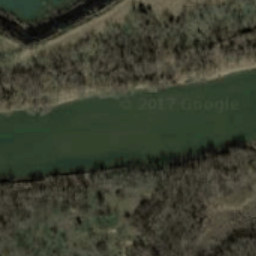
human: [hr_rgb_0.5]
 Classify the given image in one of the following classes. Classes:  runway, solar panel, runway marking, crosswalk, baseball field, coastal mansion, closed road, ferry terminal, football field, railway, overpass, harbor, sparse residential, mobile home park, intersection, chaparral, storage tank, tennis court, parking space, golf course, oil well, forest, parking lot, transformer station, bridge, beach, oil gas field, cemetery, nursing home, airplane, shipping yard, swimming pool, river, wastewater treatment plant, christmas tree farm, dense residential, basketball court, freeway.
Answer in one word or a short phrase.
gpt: river